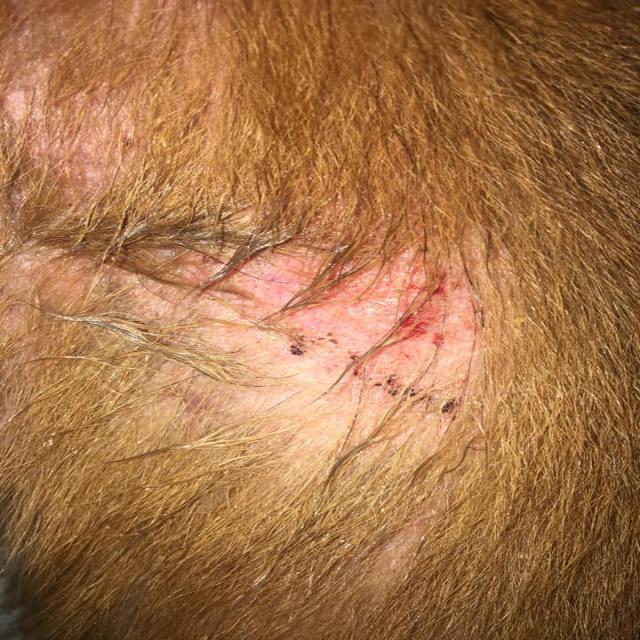
Canine dermatitis — inflammation of the skin presenting with erythema, pruritus, papules, and excoriation. May be allergic, contact, or atopic in origin.